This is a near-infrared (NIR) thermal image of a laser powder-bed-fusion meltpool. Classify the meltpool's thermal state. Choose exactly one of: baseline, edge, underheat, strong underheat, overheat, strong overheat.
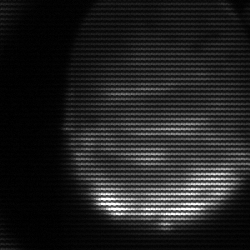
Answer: edge